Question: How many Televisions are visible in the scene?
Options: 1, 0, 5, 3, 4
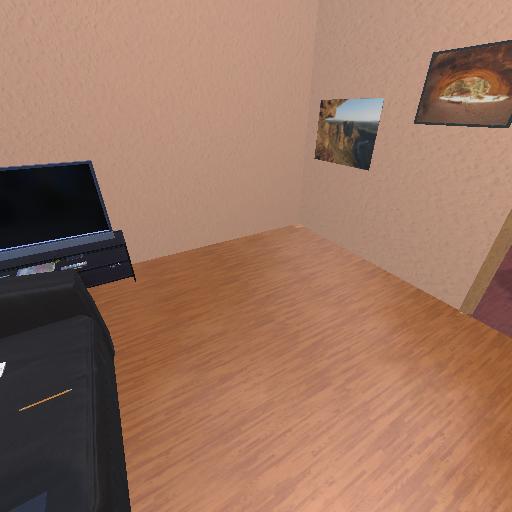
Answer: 1